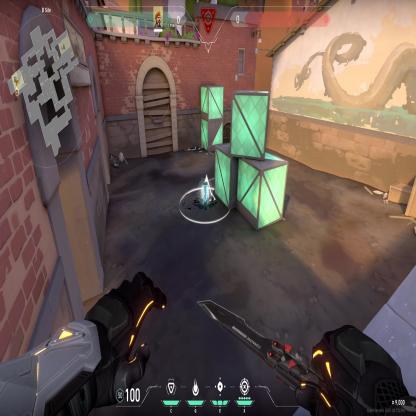
Label: planted spike